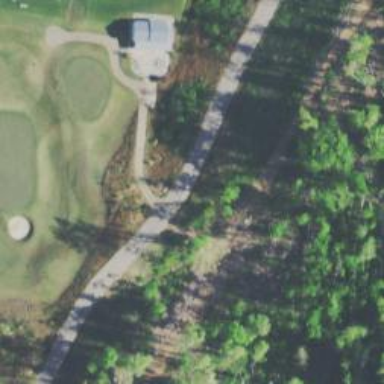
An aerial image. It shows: Service road used as golf cart path.